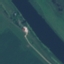
Land use / land cover: River